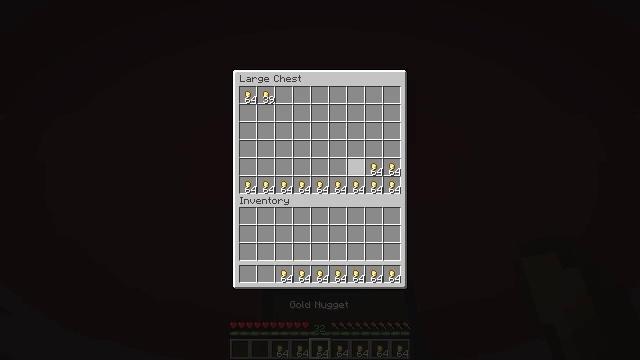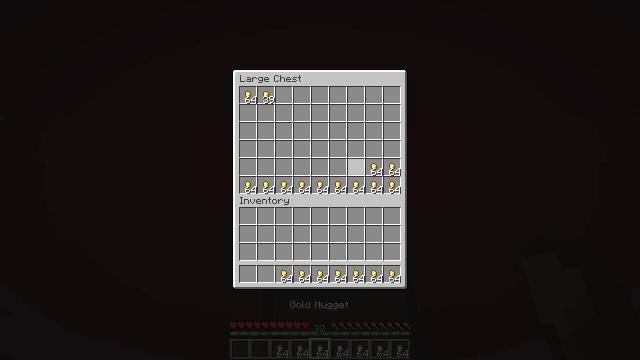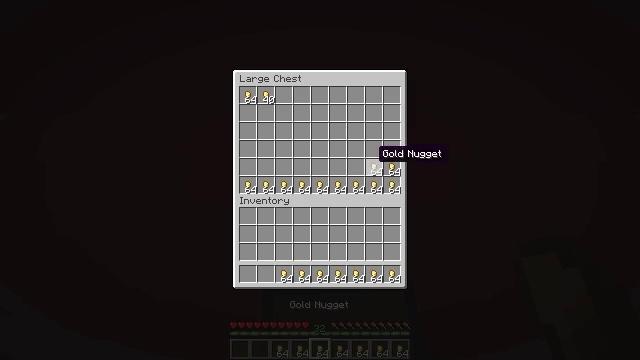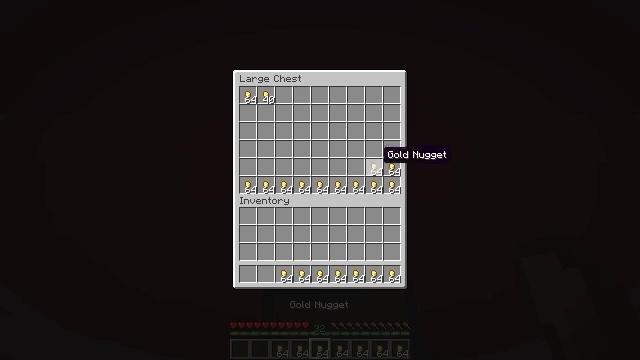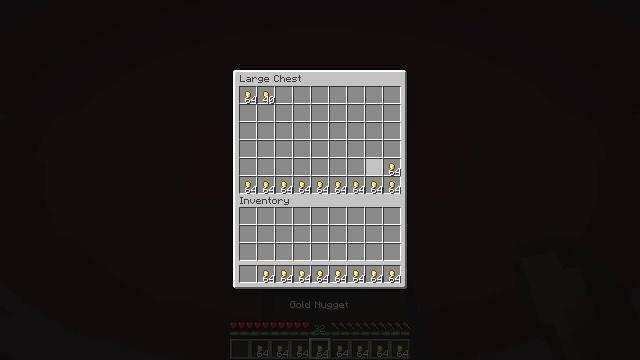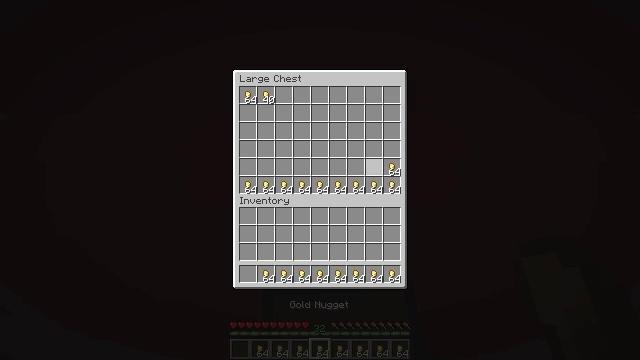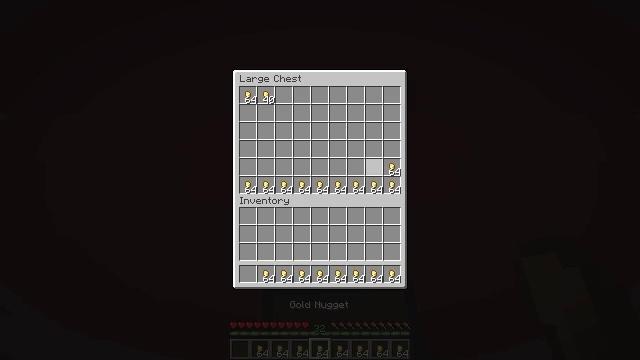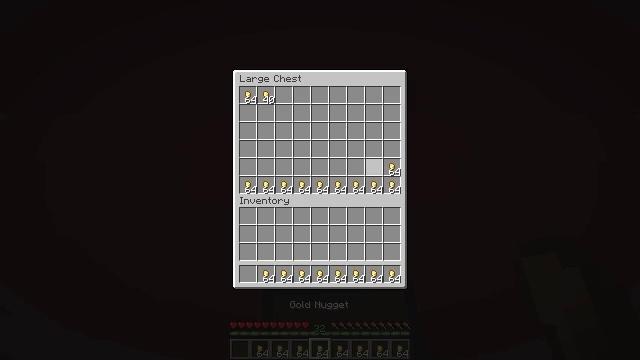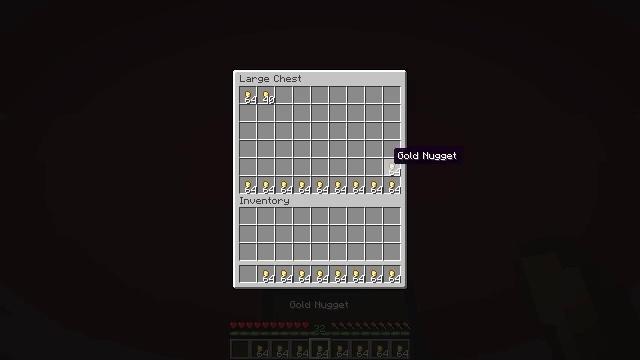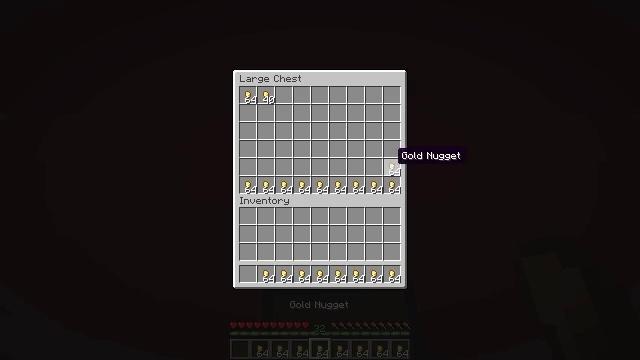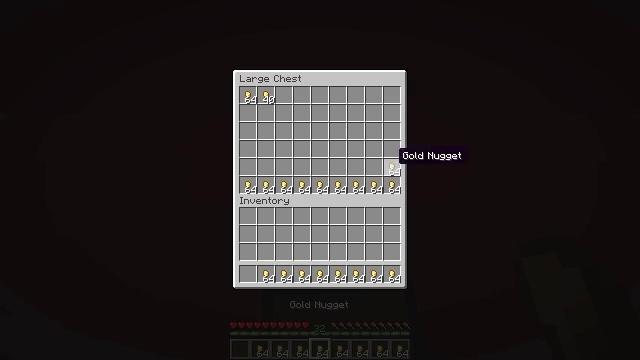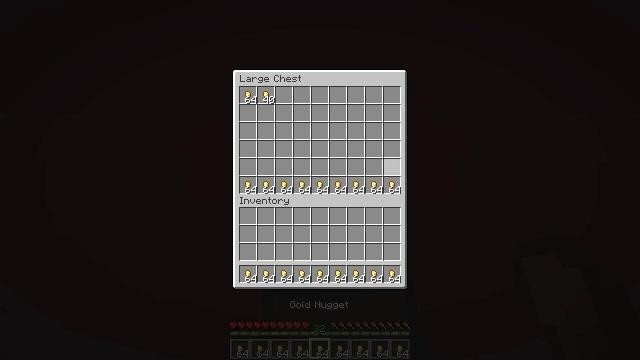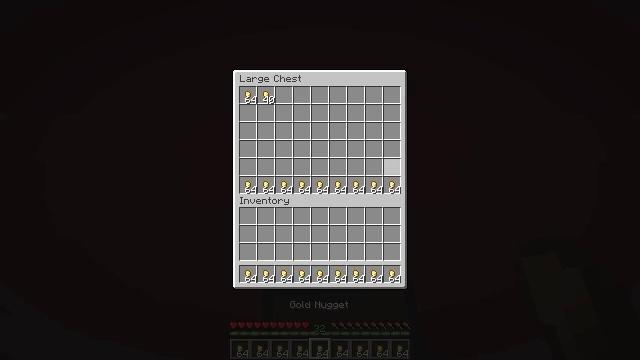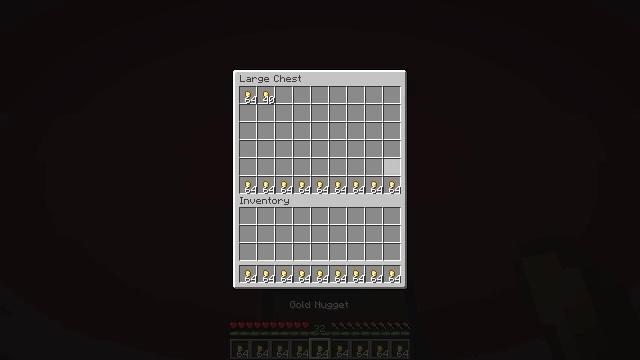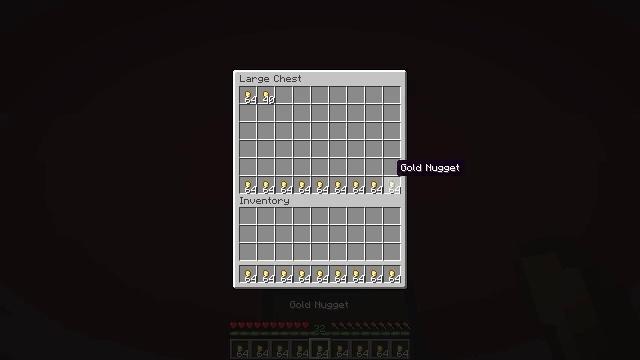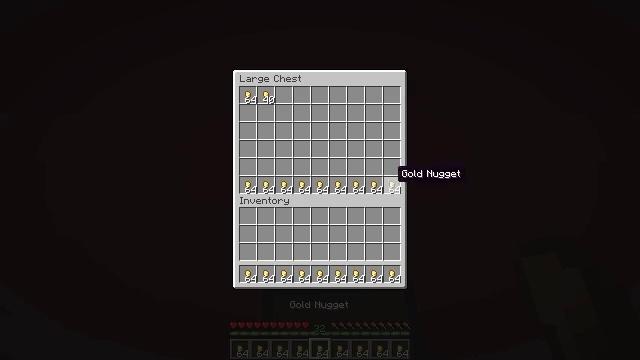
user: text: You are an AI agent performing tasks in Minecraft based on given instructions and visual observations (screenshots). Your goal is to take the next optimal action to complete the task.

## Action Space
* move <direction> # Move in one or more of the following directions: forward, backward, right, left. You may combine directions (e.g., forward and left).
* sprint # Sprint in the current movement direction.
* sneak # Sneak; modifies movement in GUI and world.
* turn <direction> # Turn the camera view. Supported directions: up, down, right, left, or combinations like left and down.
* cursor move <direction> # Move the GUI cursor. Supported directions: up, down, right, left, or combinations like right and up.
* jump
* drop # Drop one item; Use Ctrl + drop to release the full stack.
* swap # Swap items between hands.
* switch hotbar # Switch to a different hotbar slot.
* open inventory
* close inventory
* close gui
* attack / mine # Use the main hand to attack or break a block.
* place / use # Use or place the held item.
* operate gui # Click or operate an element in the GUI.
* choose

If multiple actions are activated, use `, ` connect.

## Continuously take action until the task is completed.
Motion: motion action
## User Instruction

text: Smelt gold ore into a gold ingot.
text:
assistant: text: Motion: sneak
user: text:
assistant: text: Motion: sneak, cursor move right
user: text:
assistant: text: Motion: sneak
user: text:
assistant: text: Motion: sneak, choose
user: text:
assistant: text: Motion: sneak, choose
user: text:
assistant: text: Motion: sneak, choose
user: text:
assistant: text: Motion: sneak
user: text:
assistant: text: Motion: sneak, cursor move right
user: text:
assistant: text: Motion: sneak
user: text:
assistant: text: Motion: sneak
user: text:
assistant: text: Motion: sneak, choose
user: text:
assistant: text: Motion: sneak, choose
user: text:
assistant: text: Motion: sneak, choose
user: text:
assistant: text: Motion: sneak, cursor move down
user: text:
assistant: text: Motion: sneak
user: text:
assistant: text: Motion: sneak
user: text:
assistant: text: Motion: sneak, choose
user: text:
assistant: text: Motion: sneak, choose
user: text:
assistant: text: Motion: sneak, choose
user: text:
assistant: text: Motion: sneak
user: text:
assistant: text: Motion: sneak
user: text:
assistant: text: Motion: sneak
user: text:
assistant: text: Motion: sneak, choose
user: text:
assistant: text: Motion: sneak, choose
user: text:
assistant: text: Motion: sneak, choose
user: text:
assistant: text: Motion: sneak, cursor move left
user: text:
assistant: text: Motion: sneak, cursor move left
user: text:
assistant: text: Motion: sneak
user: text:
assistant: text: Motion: sneak
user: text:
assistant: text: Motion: sneak, choose